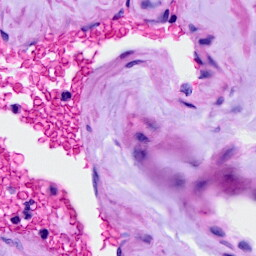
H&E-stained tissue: Ovarian